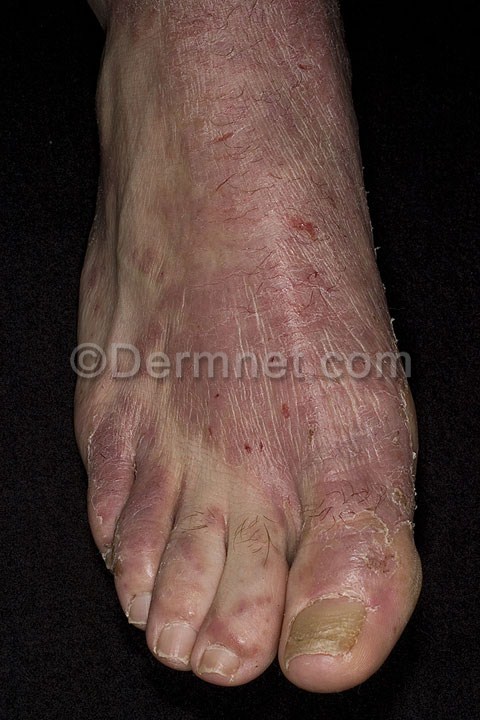
Disease: Eczema Photos